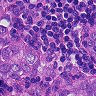
Metastatic tissue present: yes